Question: I have the following jquery drop down menu:
<URL>
when you hover any top level link a green horizontal bar occurs (hover state), if you carefully look the green horizontal bar overlaps the border buy approx 2 px please can anyone advise how I can change the css to stop this overlap occurring.
Also for ease of viewing I have included an image. (red square showing the overlap)

Thanks in advance.
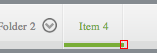
Answer: Setting the following solves it for me:
'''
.ddsmoothmenu ul li a {
margin-right:2px;
}
'''